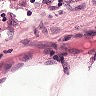
Metastatic tissue present: no